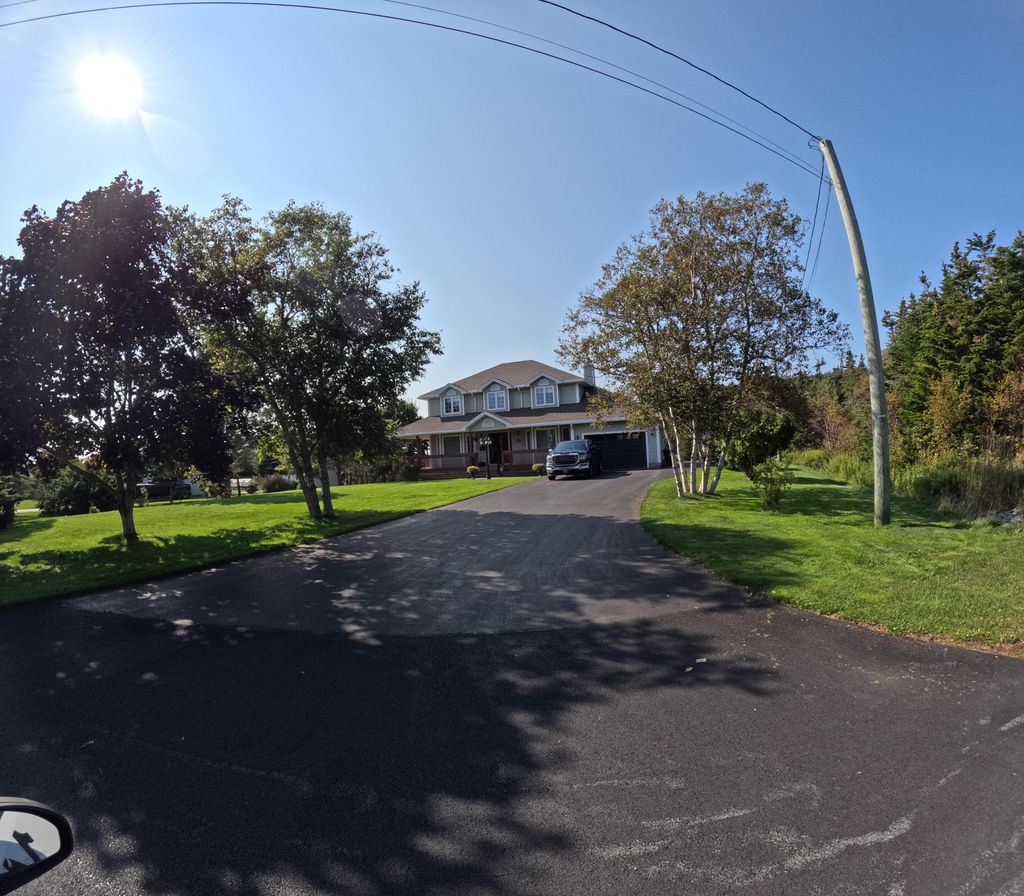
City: st_johns